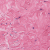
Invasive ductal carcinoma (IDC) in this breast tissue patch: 0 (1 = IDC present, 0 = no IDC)